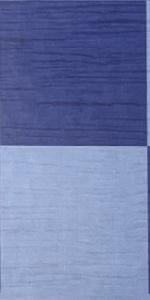
Label: Empty